Interaction volume radius: 5 \u00c5
Interaction volume height: 25 \u00c5
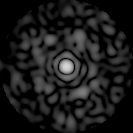
Disorder parameter: 0.8368